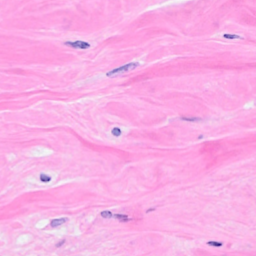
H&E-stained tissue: Breast